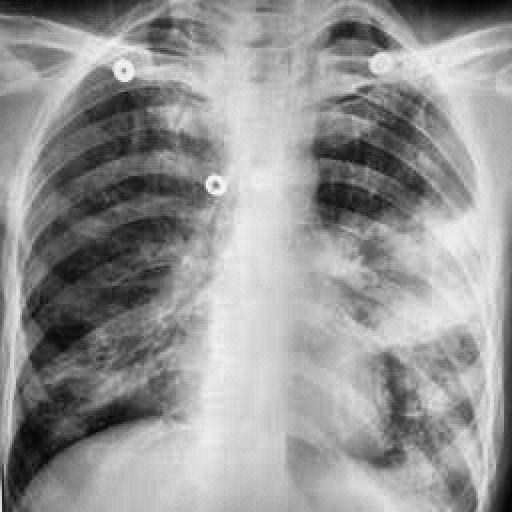
Finding: TUBERCULOSIS